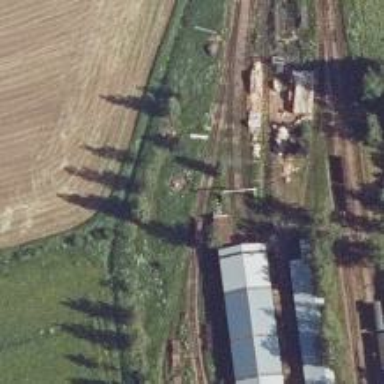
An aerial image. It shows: Railway crossing.